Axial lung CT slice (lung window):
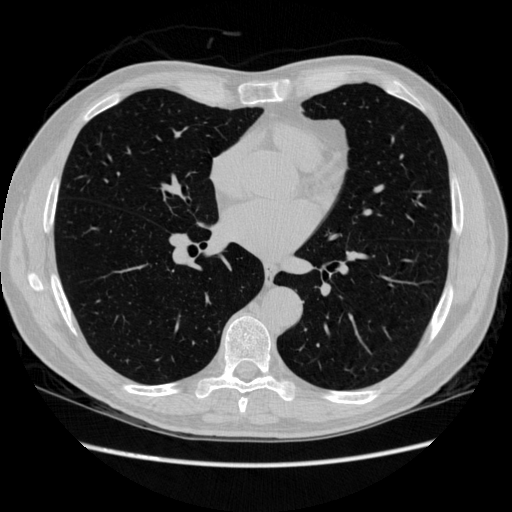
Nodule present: no